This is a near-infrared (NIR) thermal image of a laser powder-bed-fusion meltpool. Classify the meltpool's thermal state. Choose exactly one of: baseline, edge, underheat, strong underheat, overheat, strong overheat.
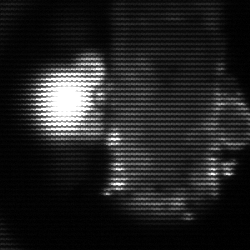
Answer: strong underheat